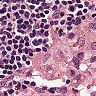
Metastatic tissue present: no